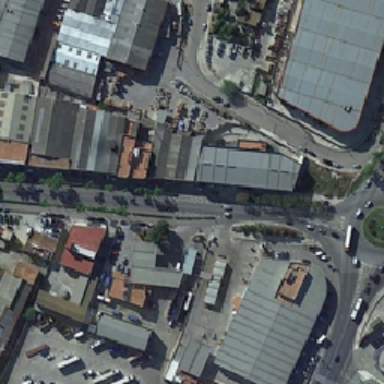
Industrial parks on the street are neatly arranged .